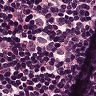
Metastatic tissue present: yes